Question: I have a strange problem with the float data type.
Please find the screen shot below.

Query 1 gives a record. Where as Query 2 gives no record. netbk_amt is of type float in the table.
Also, when i change the 1st query to '>= (convert(float, 100001))', it doesn't give any records.
Looks like the value is > <PHONE> but < <PHONE>. But in the table it is shown as <PHONE>.
Please help me to find what went wrong with this query.
Queries:
'''
select co_id, SUM(netbk_amt) from its_deal_sum where co_id = 19237
group by co_id
having convert(float,SUM(netbk_amt)) >= convert(float,<PHONE>)
select co_id, SUM(netbk_amt) from its_deal_sum where co_id = 19237
group by co_id
having convert(float,SUM(netbk_amt)) <= convert(float,<PHONE>)
'''
I kind of did this as suggested in comments,
'''
select co_id, SUM(netbk_amt) from its_deal_sum where co_id = 19237 group by co_id having convert(money,SUM(netbk_amt)) = convert(money,<PHONE>)
'''
as a temporary fix. But looking for a robust fix with the float, ignoring the fractions.
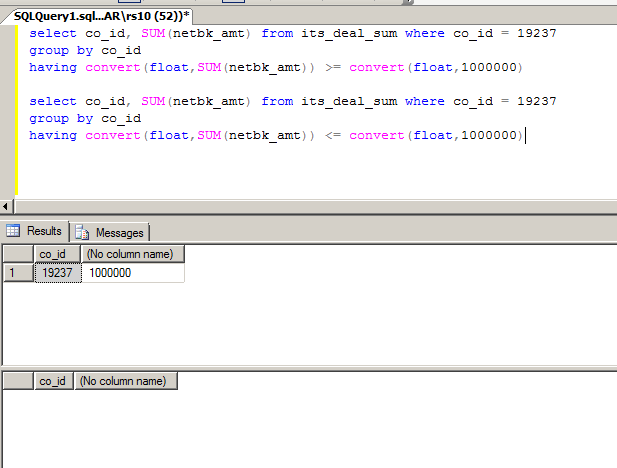
Answer: If
> ignoring the fractions
is what you want - it is very easy.
'''
DECLARE @f float=2.<PHONE>
SELECT @f,FLOOR(@f)
'''
Result set:
'''
(No column name) (No column name)
2.<PHONE> 2
'''